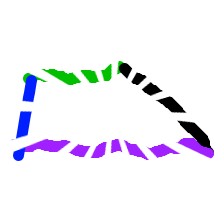
Shape: trapezoid